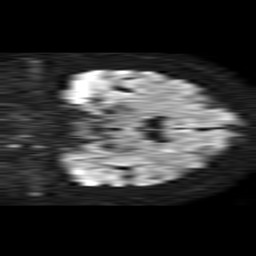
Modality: TRACE
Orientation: coronal
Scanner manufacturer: philips
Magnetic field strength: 1.5 T
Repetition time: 4.6 s
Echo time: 0.08631 s